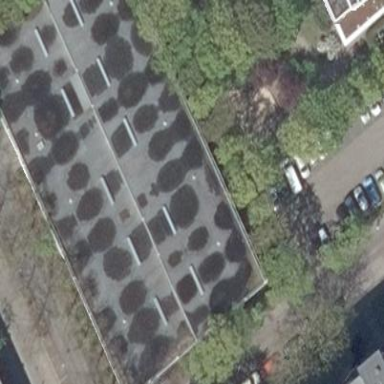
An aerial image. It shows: Multi-storey parking building with flat roof.